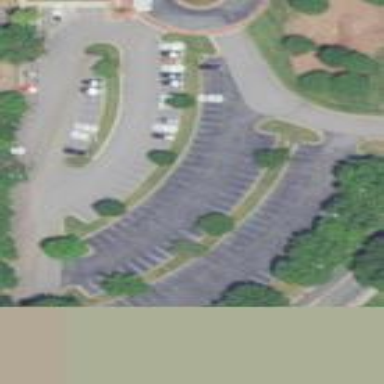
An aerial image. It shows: Parking area with asphalt surface.